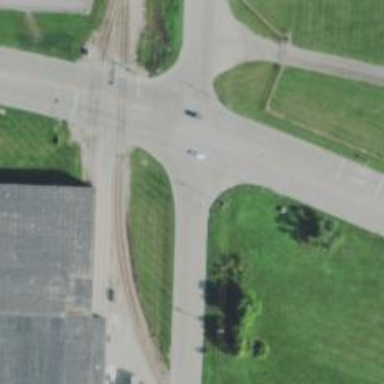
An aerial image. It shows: Stop road.